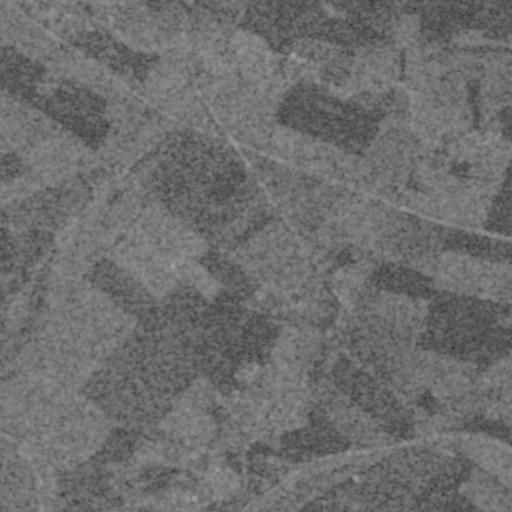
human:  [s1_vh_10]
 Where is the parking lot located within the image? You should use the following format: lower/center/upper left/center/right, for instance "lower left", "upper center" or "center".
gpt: The parking lot is located in the center of the image.
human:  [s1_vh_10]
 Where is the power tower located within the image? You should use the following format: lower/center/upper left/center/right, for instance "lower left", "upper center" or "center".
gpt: The power tower is located in the lower right of the image.
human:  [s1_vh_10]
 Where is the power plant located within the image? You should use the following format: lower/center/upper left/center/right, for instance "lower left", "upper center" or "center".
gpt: There is no power plant in the image.

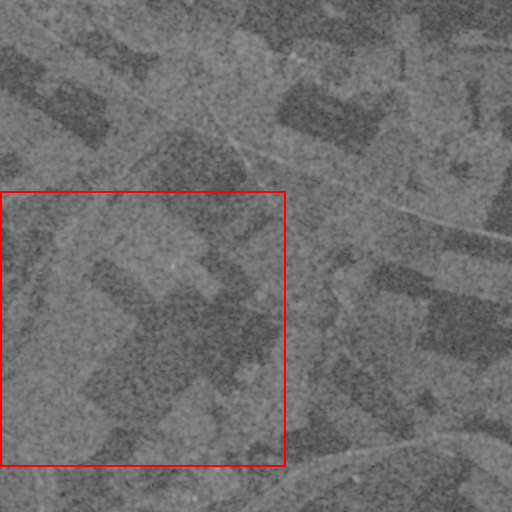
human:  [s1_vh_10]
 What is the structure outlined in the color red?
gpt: The structure outlined in red is a crop field.
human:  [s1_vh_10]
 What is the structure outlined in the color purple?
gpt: There is no purple outline.